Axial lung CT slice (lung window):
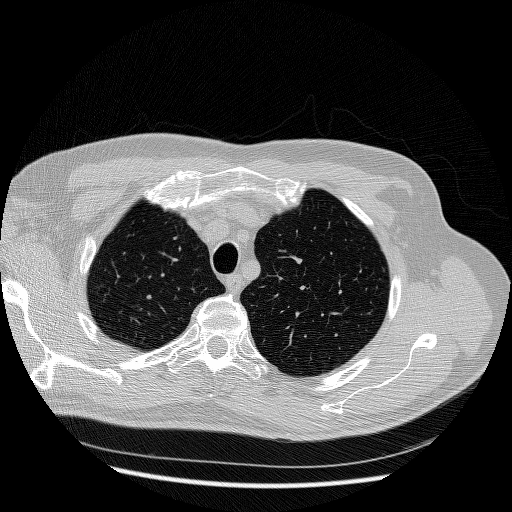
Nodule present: no